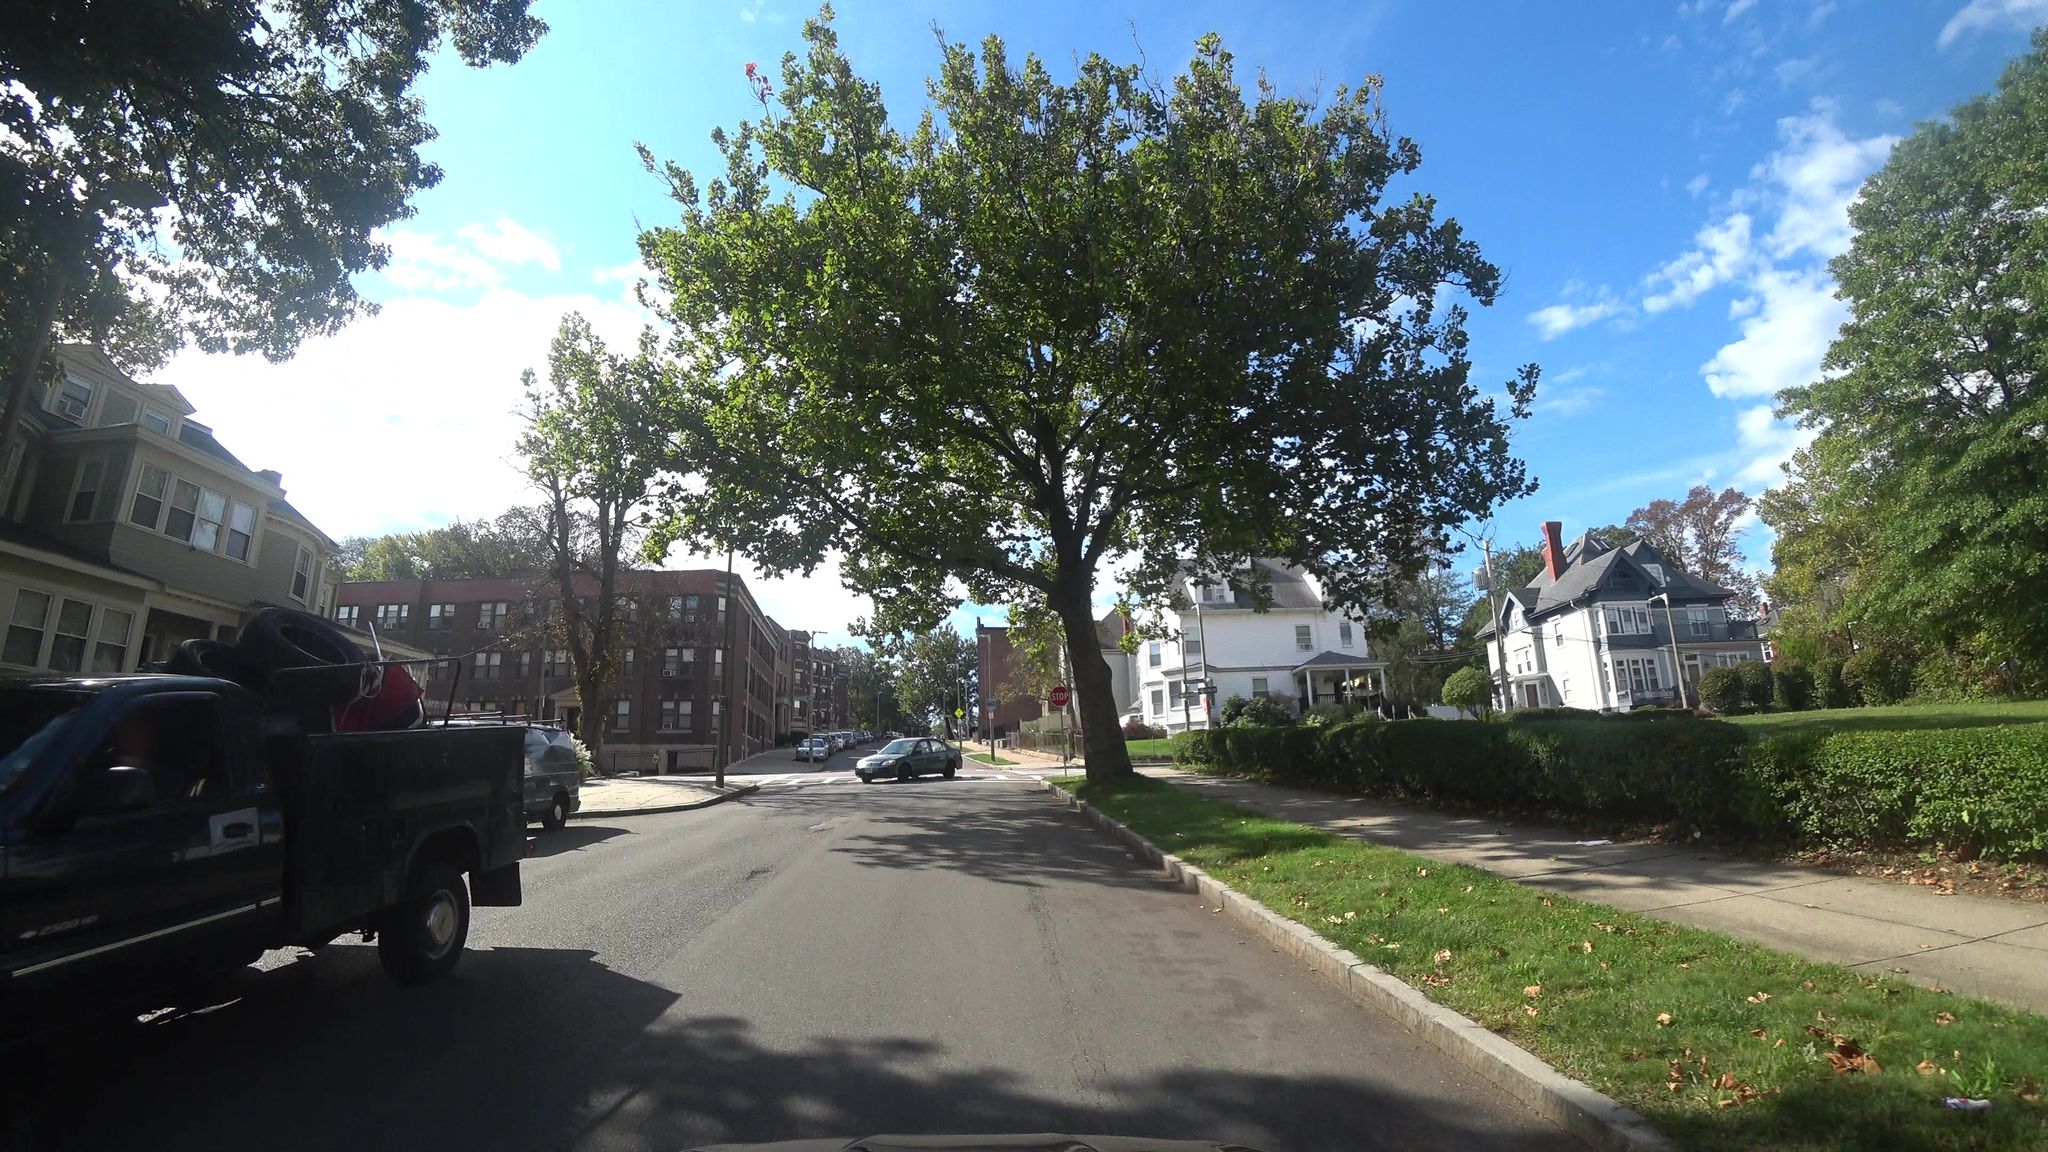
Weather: clear
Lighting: day
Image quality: good
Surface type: cycling surface
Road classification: residential
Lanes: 2
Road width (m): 18.3
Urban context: urban centre
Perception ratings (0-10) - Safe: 9.44, Lively: 8.46, Beautiful: 9.68, Boring: 3.86, Depressing: 0.63, Wealthy: 8.19